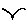
Label: bird